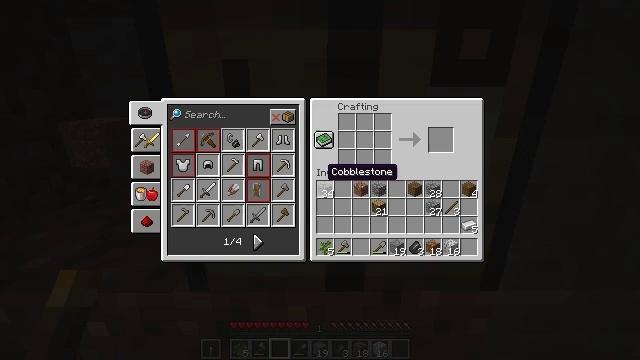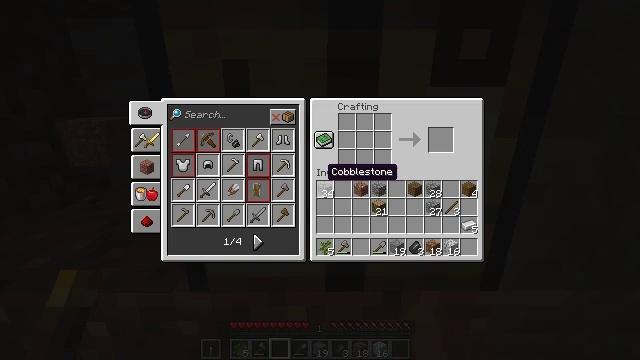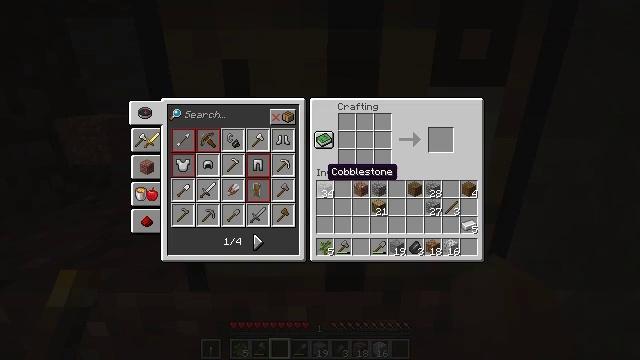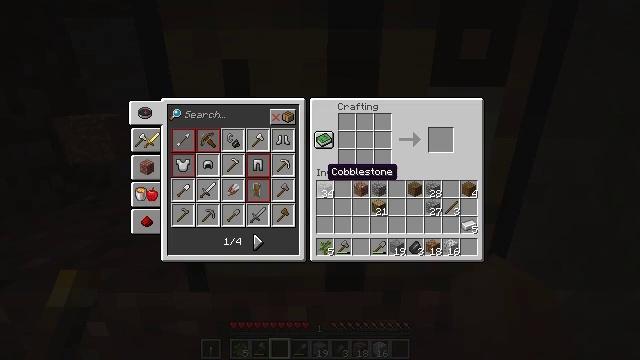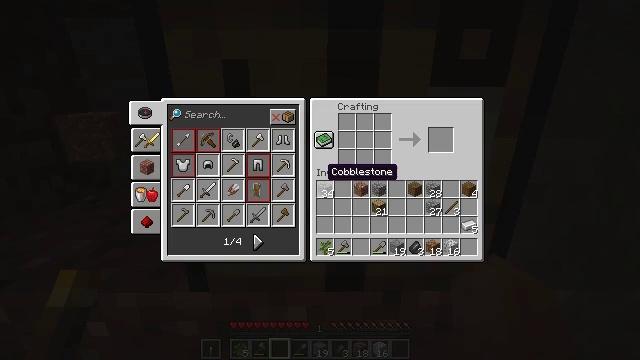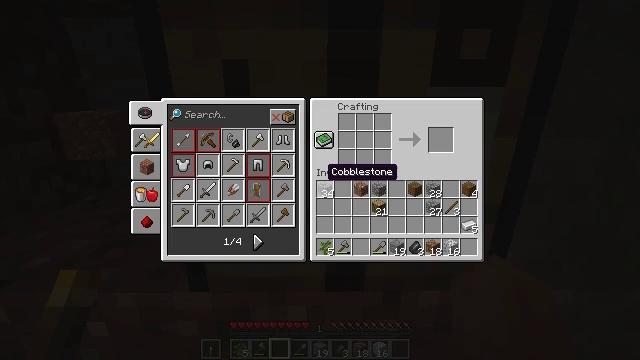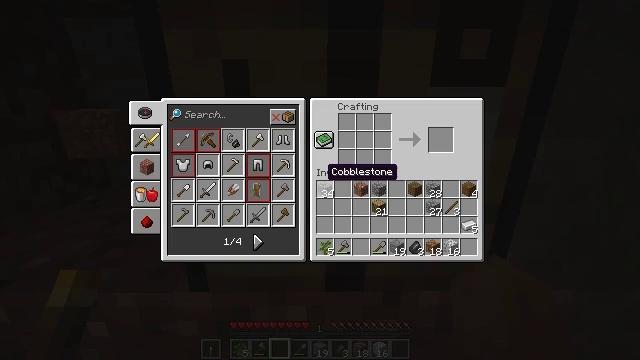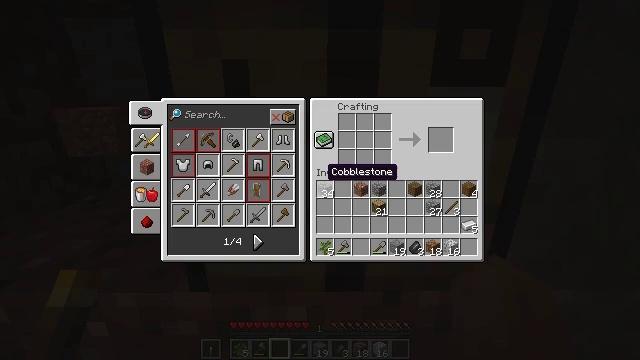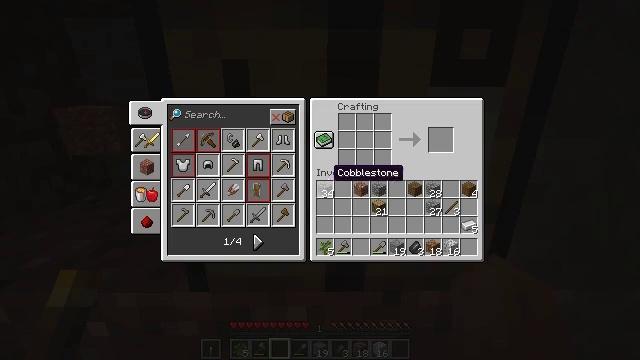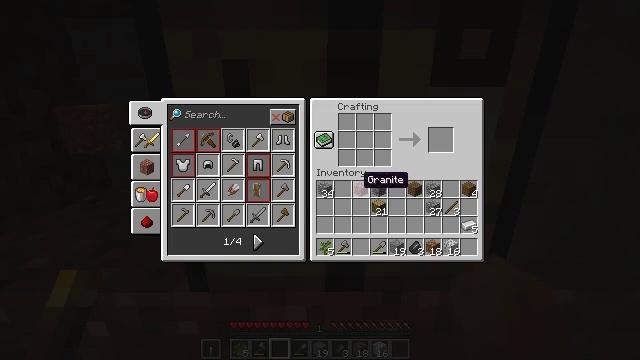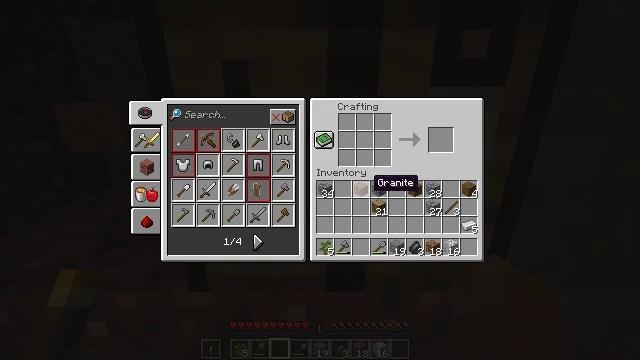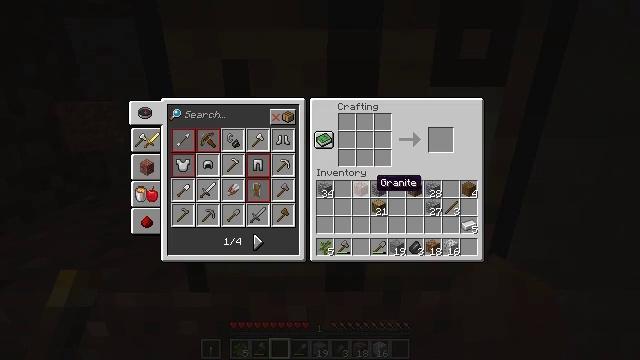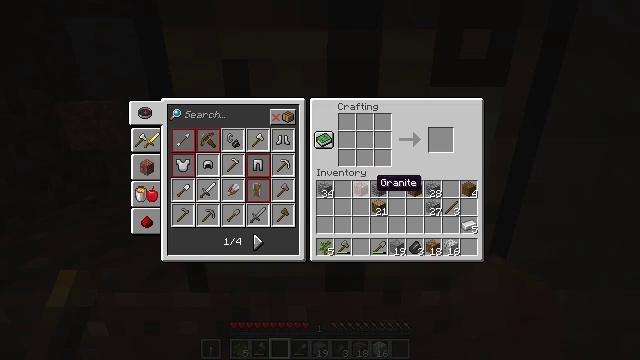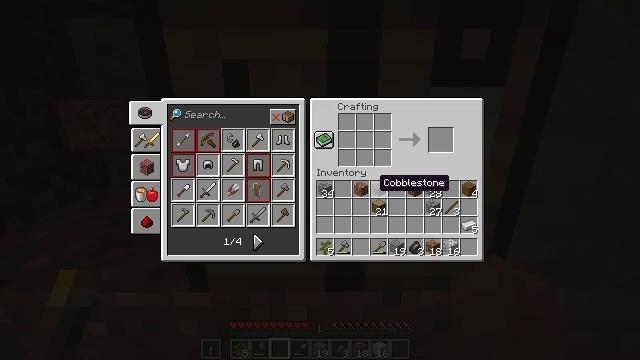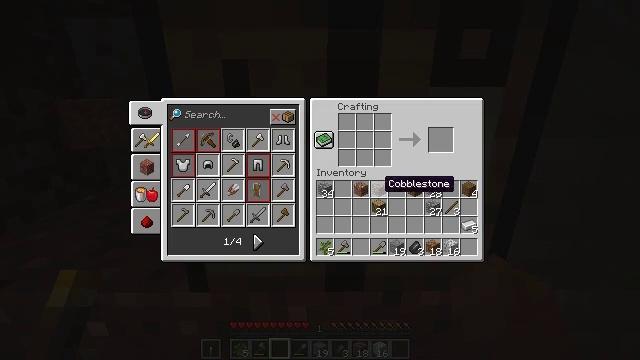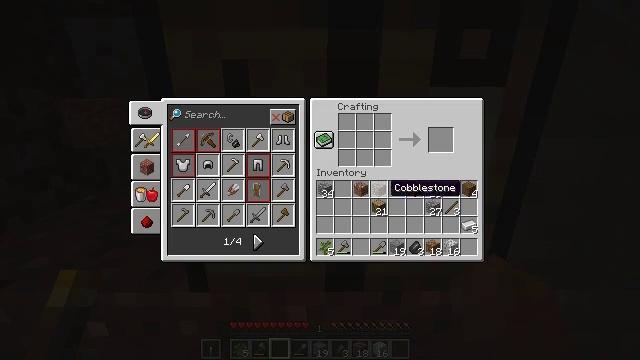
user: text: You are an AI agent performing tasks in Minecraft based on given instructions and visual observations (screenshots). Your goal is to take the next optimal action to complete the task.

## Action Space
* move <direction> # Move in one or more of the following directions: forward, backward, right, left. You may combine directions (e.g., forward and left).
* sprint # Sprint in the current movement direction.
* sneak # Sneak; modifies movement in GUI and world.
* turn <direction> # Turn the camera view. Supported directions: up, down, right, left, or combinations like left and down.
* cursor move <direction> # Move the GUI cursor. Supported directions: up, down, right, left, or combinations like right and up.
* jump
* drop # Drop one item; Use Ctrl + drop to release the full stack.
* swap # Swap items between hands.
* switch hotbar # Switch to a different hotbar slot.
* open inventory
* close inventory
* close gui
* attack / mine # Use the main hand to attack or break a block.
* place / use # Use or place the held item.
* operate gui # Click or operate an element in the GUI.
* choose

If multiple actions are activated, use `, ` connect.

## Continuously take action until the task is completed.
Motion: motion action
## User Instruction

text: Open a crafting table and make an iron pickaxe.
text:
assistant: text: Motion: no_op
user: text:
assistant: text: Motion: no_op
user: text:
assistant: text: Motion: no_op
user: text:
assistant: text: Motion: no_op
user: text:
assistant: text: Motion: no_op
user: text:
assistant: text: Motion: no_op
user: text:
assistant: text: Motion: no_op
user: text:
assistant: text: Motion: no_op
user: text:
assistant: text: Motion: turn right
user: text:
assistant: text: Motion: no_op
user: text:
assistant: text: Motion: no_op
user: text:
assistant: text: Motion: no_op
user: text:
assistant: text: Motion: no_op
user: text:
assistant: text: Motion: no_op
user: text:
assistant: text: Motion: no_op
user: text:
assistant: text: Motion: no_op
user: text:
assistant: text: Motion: turn right
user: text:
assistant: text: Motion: turn right
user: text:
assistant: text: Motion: turn left
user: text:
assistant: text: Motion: no_op
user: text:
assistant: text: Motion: no_op
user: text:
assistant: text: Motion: no_op
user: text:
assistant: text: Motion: no_op
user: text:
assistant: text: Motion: no_op
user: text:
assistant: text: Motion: no_op
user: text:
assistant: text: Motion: no_op
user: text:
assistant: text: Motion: no_op
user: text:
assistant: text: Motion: no_op
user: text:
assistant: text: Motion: no_op
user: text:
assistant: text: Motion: no_op